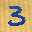
Label: 3